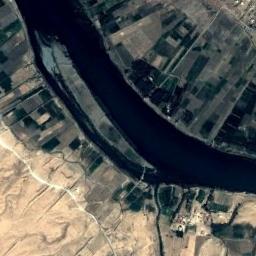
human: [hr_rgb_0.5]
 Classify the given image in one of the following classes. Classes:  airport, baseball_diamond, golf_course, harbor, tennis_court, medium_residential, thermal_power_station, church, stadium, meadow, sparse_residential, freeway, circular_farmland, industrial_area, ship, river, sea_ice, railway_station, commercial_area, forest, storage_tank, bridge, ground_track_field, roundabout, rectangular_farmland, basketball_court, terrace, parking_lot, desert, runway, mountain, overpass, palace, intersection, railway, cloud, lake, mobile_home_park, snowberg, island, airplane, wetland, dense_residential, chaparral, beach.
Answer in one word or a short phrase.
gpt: river